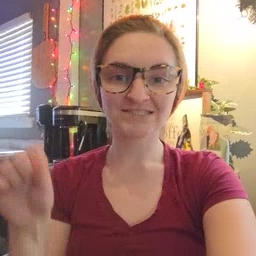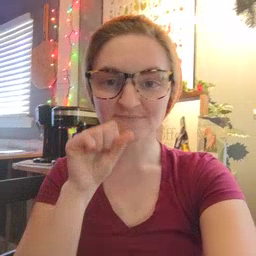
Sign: carrot